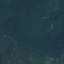
Land use / land cover: Forest